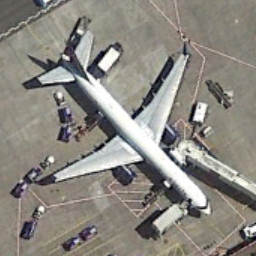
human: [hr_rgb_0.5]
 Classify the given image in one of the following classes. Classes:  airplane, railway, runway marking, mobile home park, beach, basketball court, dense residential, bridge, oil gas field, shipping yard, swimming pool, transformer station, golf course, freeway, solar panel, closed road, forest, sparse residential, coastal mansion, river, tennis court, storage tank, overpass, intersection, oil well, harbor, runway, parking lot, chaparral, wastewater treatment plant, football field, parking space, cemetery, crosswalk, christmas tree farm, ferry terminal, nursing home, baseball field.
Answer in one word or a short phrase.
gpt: airplane